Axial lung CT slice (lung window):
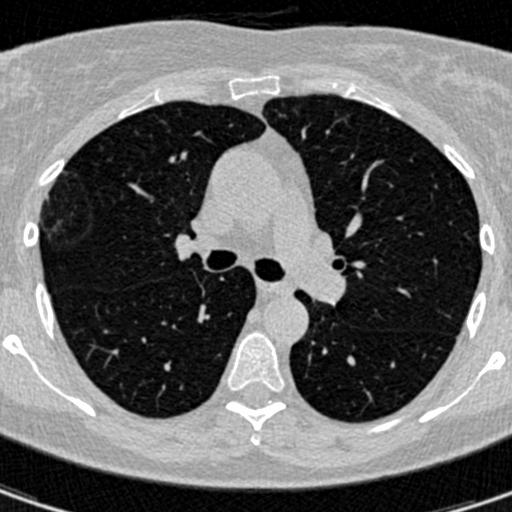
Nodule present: no